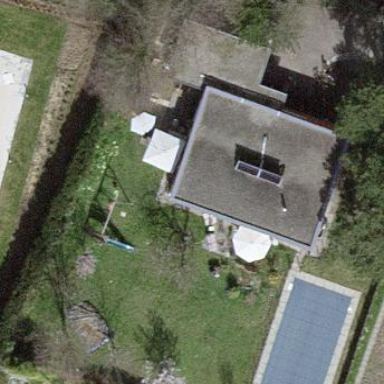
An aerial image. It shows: Garden surrounded by fence.